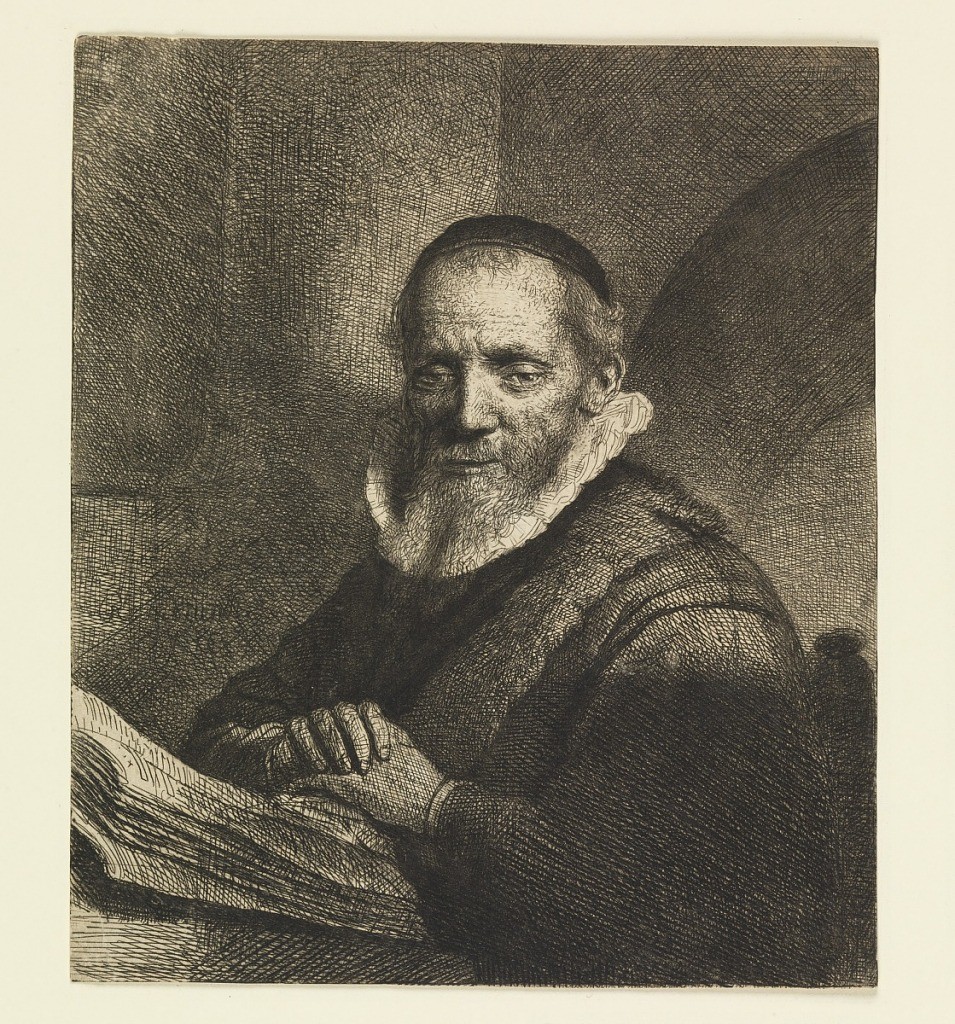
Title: Jan Cornelis Sylvius, Preacher
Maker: Rembrandt Harmensz van Rijn, Dutch, 1606–1669
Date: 1634
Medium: Etching on laid paper
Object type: Print
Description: Half-length portrait of the subject, who turns toward the left, looking out at the spectator, the head in three-quarter view.  His hands are crossed over an open book in front of him.